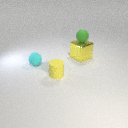
large yellow metal cube below small green rubber sphere